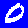
Digit: 0